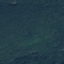
Land use / land cover: Forest